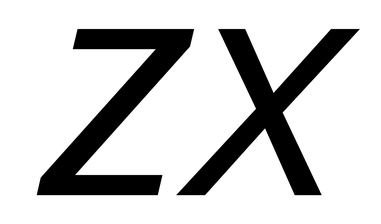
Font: InstrumentSans-Italic_Medium_Italic